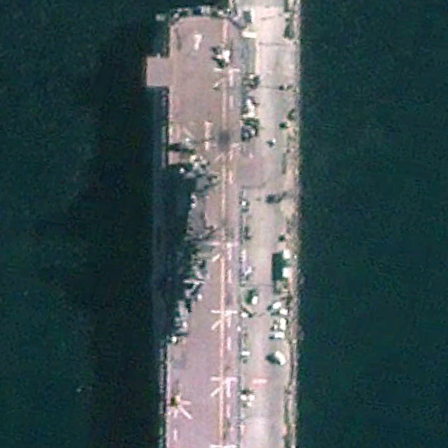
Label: assault